Interaction volume radius: 10 \u00c5
Interaction volume height: 20 \u00c5
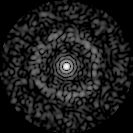
Disorder parameter: 0.8239